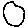
Label: circle